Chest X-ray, PA view. Patient: 34 years old, sex F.
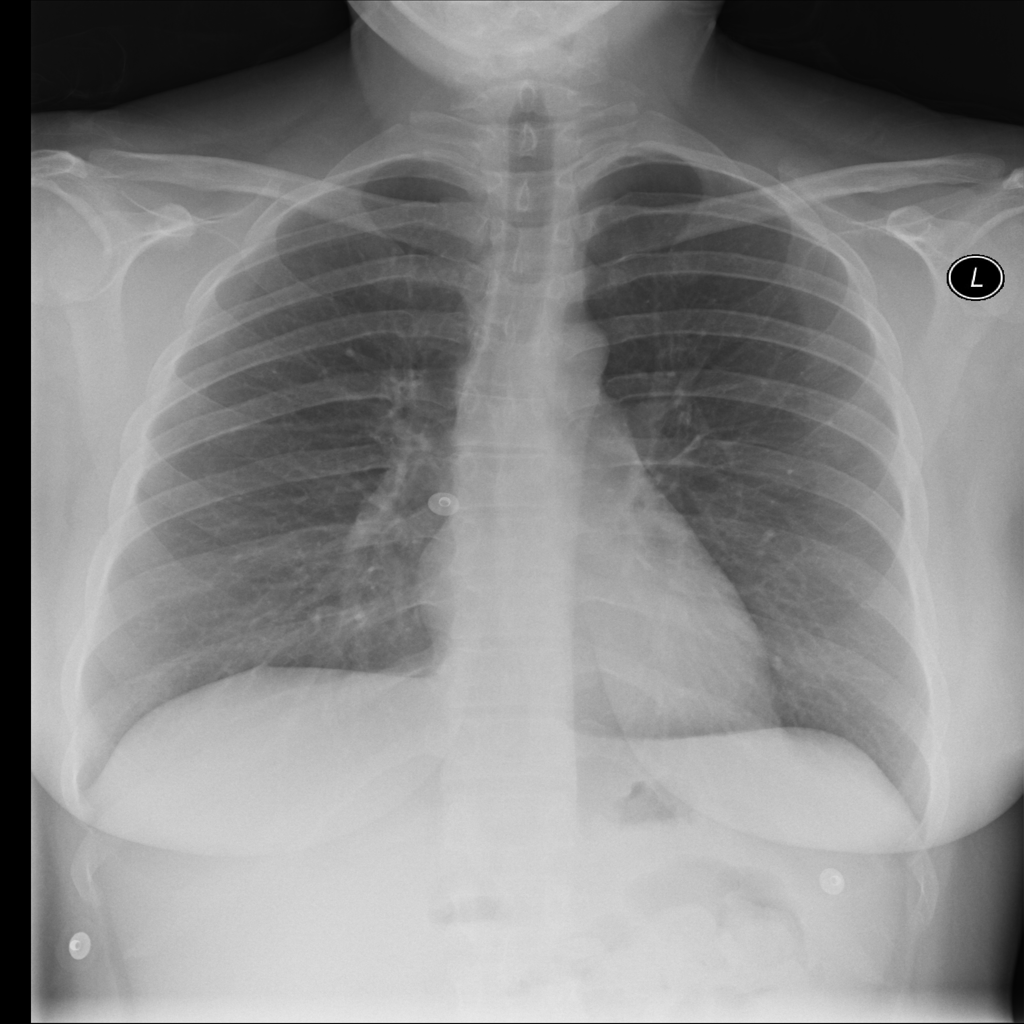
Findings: No Finding